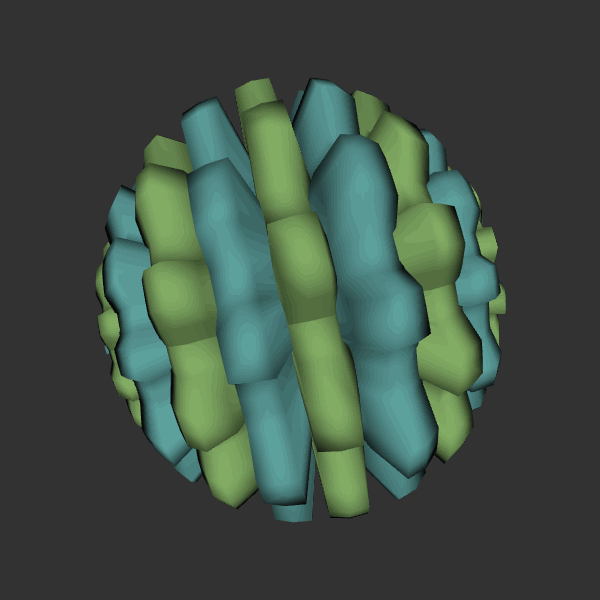
Background: dark